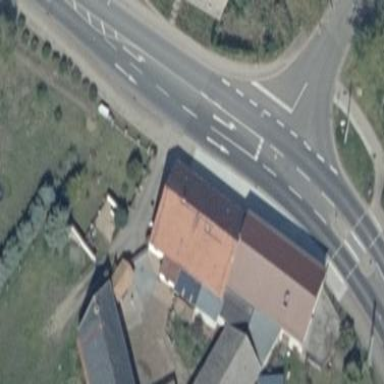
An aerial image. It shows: Gabled house with red roof oriented along its length.